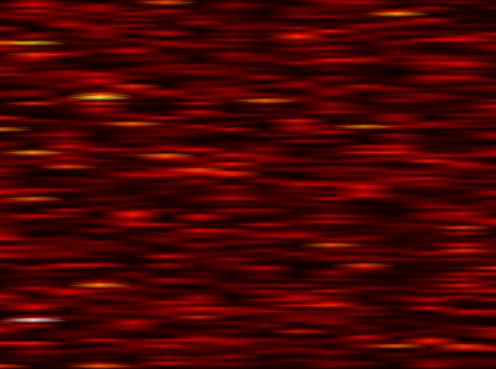
Label: WOLA